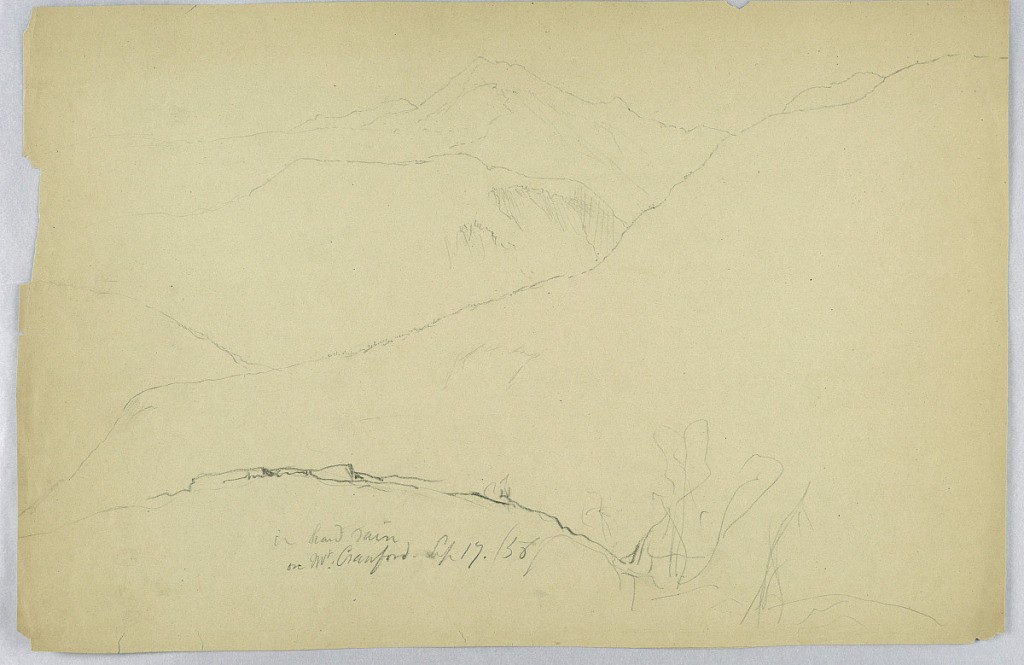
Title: Sketch in "Hard Rain on Mt. Crawford"
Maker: Daniel Huntington, American, 1816–1906
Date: September 17, 1856
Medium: Graphite on grey paper
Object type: Drawing
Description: Outlines of mountain ridges. Foreground, ridge, left, with plant stems to right.